Question: i want to add textfield on tableview each and access the textfield's text by using their tag.
how can i do that see below image.

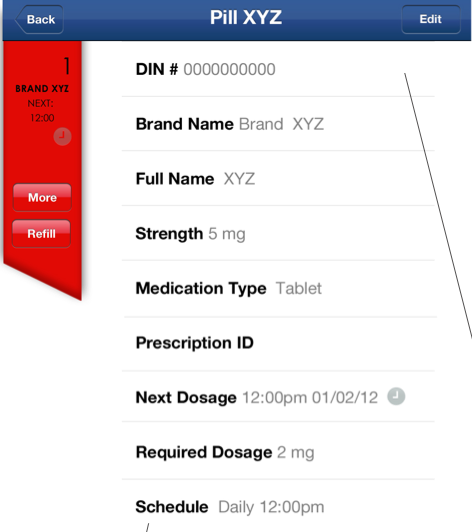
Answer: // To get the text from UITextField , add the bellow code to after you initialize the Textfield
'''
[yourTextField addTarget:self action:@selector(getTextFieldValue:) forControlEvents:UIControlEventEditingDidEnd];
'''
and this method
'''
- (void) getTextFieldValue:(UITextField *)textField{
NSLog(@"GetTextvalue");
if (textField.tag == 0) {
NSLog(@"1--->%@",textField.text);
}else if(textField.tag == 1){
NSLog(@"2--->%@",textField.text);
}else if(textField.tag == 2){
NSLog(@"3--->%@",textField.text);
}
}
'''